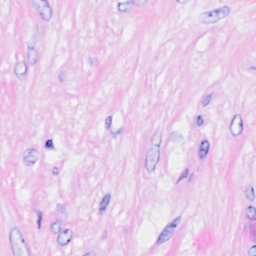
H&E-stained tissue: Breast